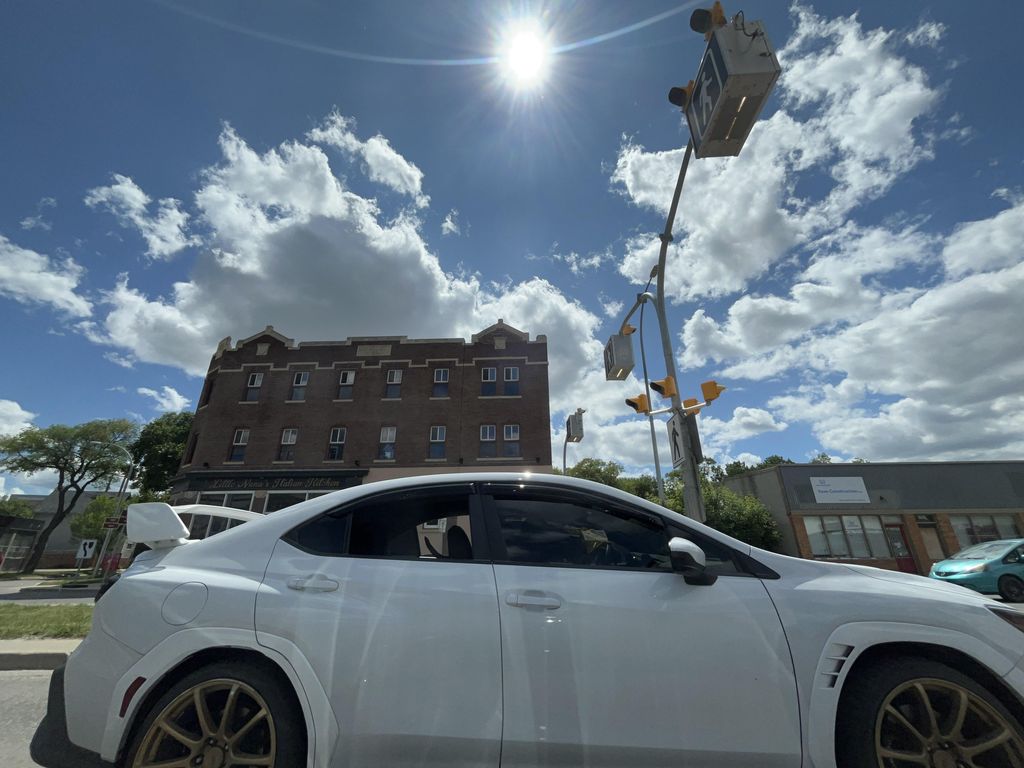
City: winnipeg